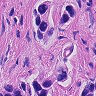
Metastatic tissue present: yes